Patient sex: M
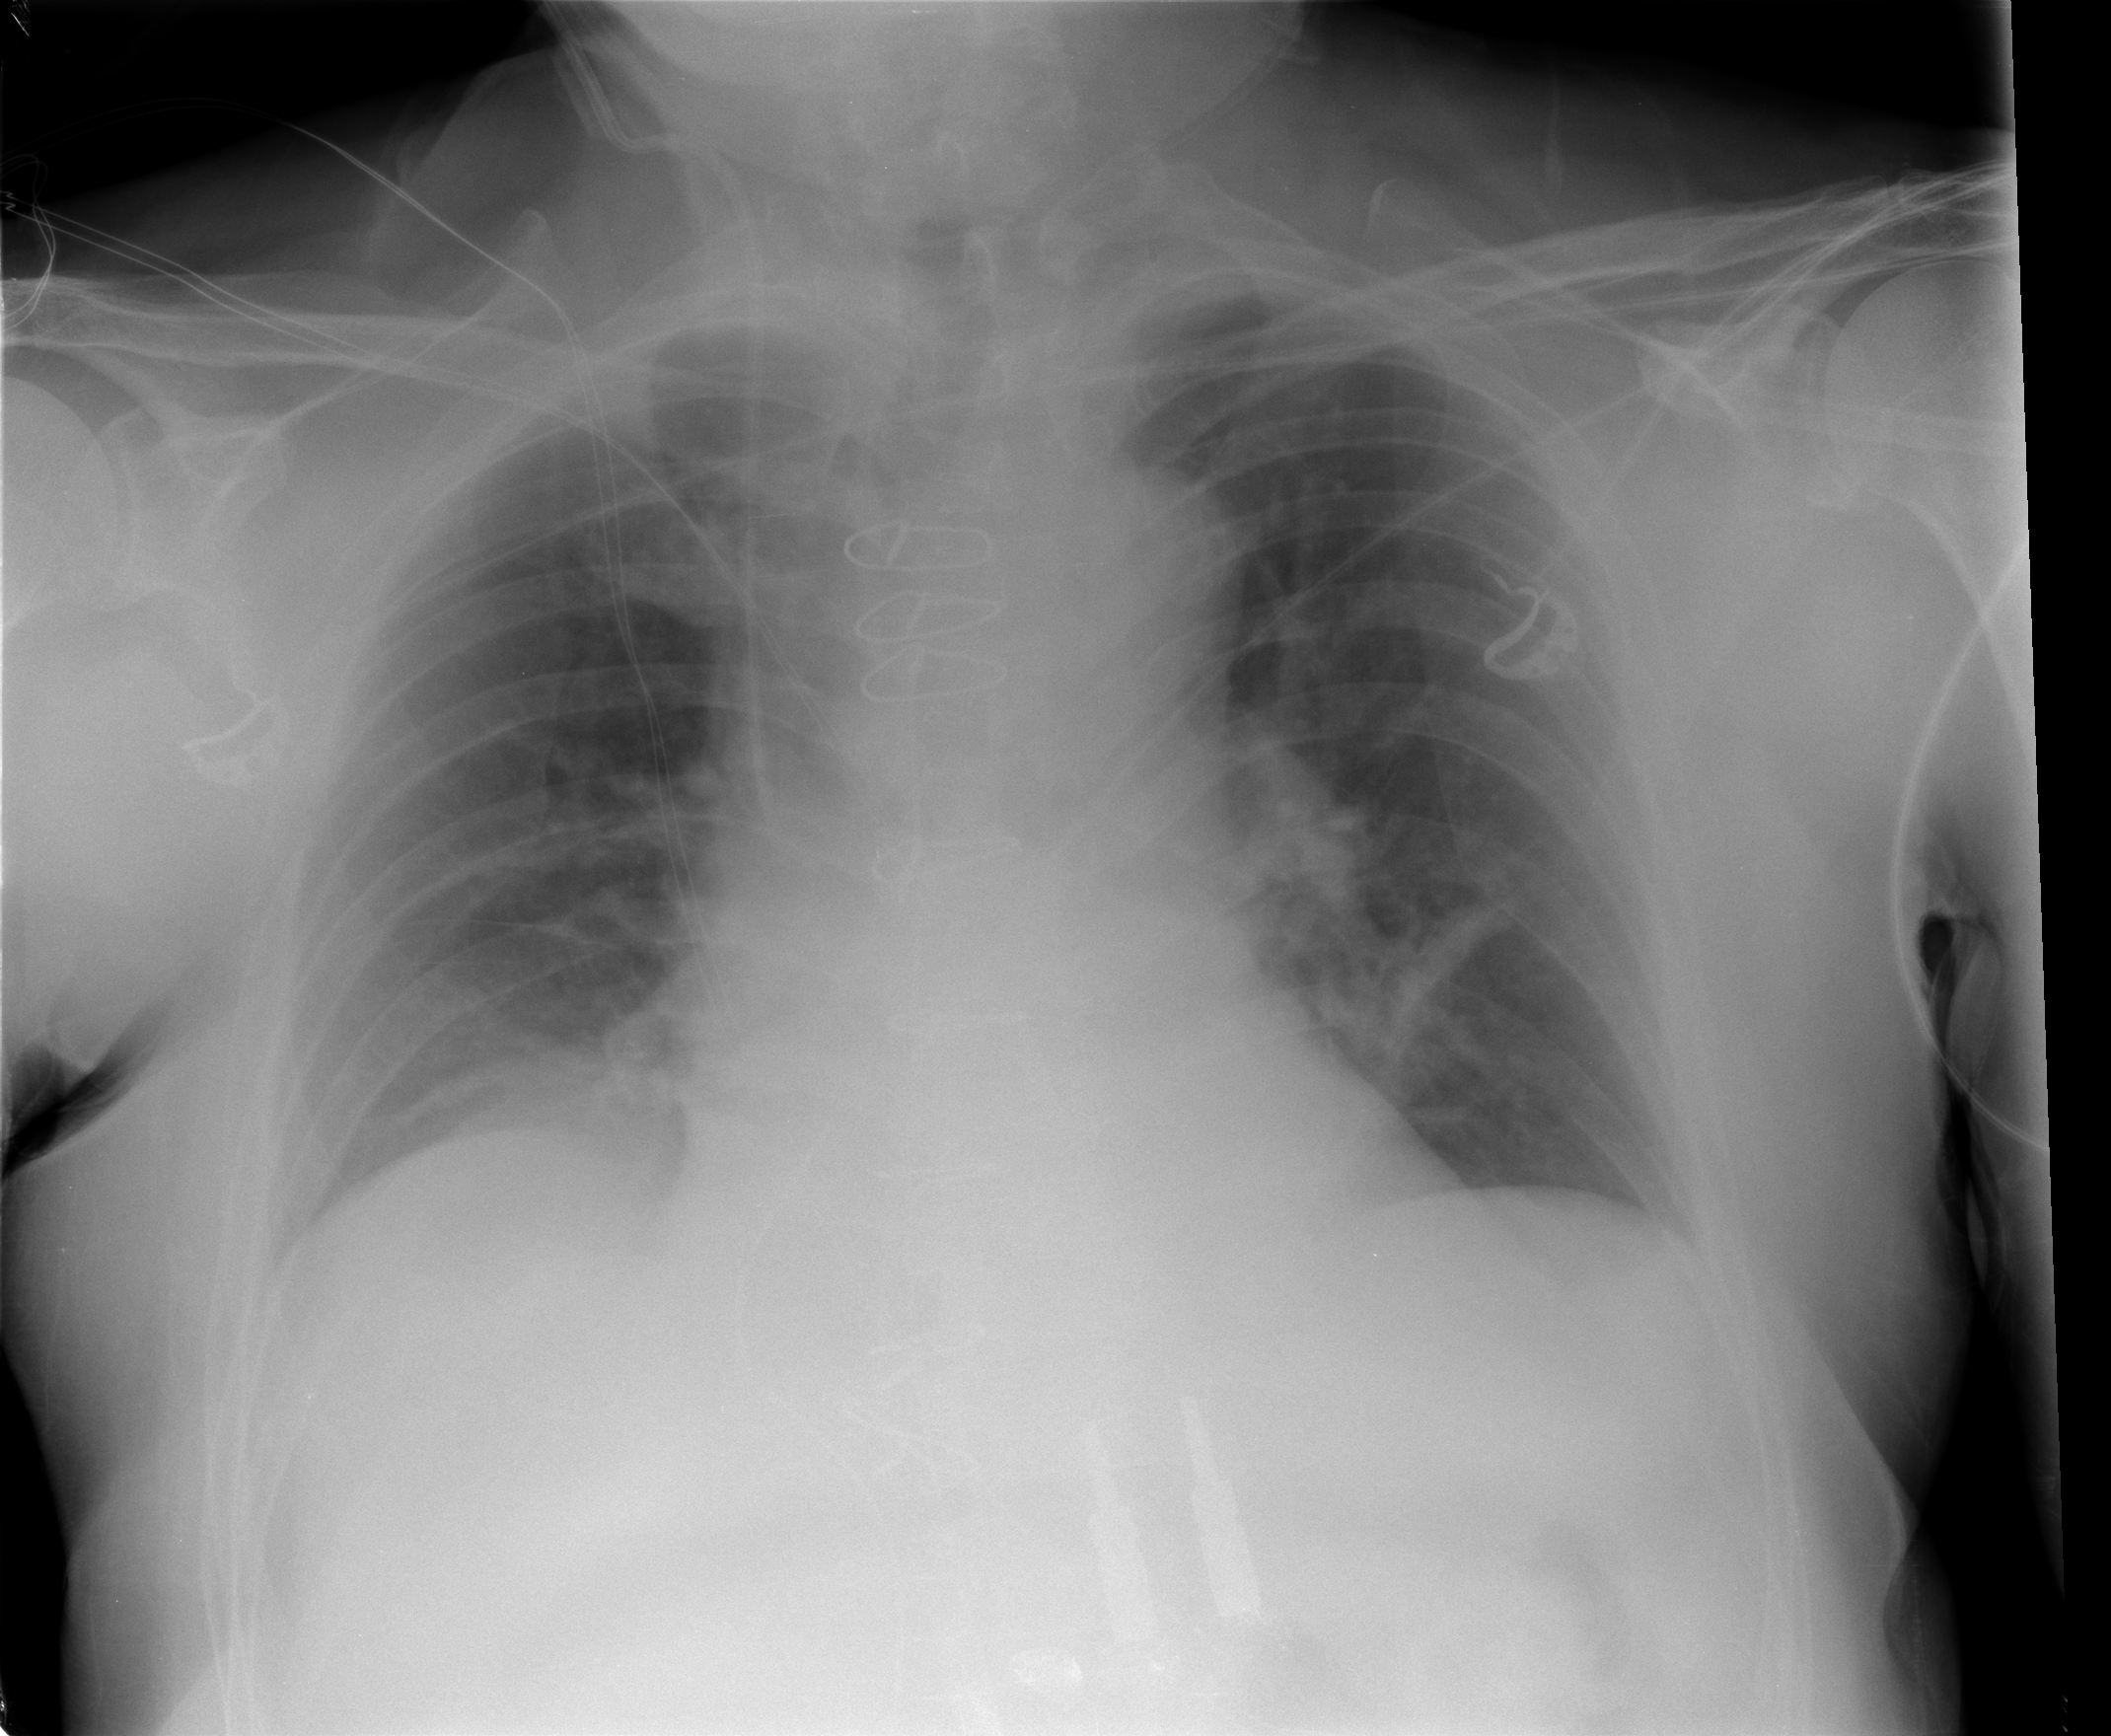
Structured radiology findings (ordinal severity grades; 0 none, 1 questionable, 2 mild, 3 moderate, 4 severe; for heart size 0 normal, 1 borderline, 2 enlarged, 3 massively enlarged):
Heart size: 0
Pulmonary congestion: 0
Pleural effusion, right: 0
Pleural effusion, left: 0
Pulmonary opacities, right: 0
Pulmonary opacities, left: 0
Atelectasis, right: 2
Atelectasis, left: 1